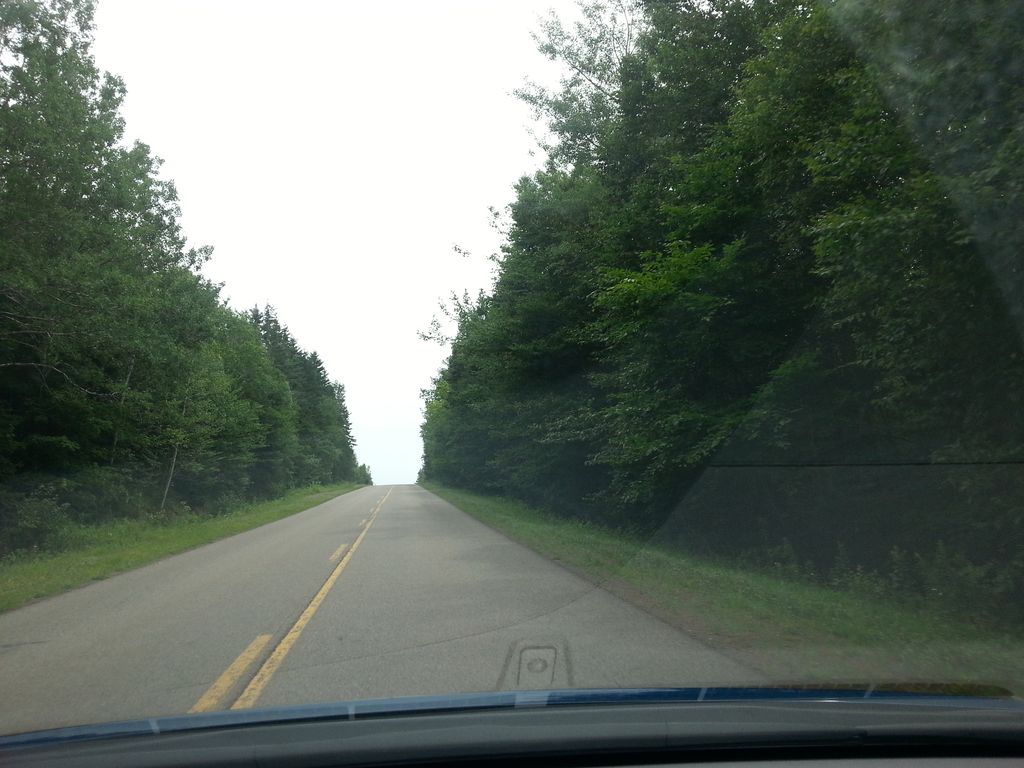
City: charlottetown